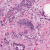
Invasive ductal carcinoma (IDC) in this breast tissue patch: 1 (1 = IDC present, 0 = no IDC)